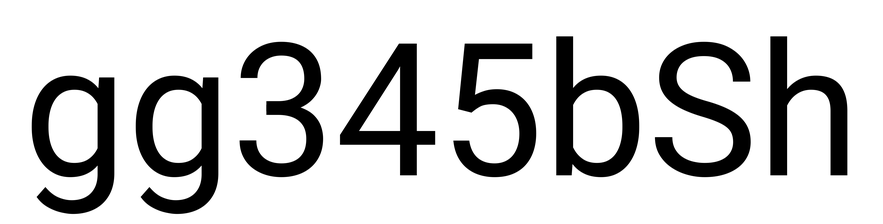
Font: Roboto_Regular